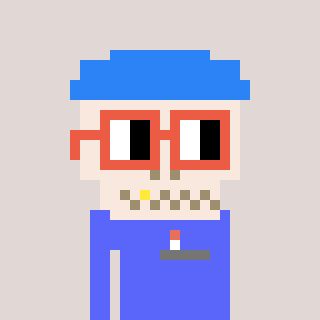
a pixel art character with square orange glasses, a skeleton-hat-shaped head and a purple-colored body on a warm background